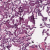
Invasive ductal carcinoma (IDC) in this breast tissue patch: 0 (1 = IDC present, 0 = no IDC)